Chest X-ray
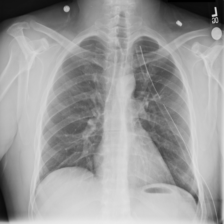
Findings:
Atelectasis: negative
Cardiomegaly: negative
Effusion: negative
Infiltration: negative
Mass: negative
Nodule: negative
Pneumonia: negative
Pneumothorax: negative
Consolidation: negative
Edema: negative
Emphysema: negative
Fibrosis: negative
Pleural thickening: negative
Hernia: negative